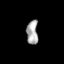
Tissue: lung
Cell type: Epithelial cells
Senescence score: 0.7149
Nuclear area (px): 272
Mean DAPI intensity: 168.386